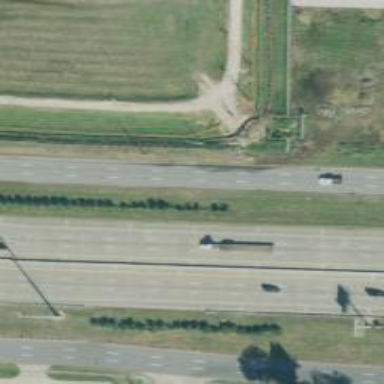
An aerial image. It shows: Secondary road with frontage road alongside.